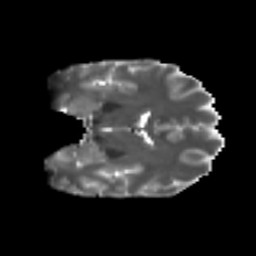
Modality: T2w
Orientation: coronal
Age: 26
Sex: male
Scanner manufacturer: ge
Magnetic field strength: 3 T
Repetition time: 7.8 s
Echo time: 0.0608 s